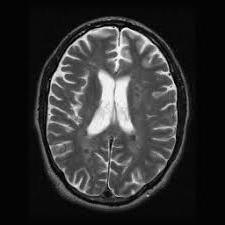
Label: notumor